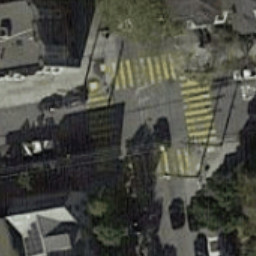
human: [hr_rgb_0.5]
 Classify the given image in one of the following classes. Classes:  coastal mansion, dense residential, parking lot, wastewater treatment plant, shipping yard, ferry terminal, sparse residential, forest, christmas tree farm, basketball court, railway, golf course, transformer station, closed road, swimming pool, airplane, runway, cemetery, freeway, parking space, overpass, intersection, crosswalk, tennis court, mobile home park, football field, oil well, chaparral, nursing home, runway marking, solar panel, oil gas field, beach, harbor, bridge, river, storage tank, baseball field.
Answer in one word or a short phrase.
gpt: crosswalk